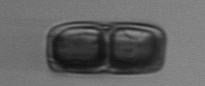
Label: Ephemera